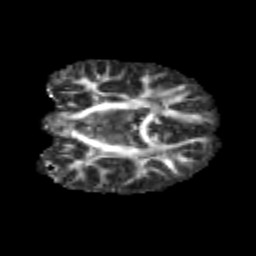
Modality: FA
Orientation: coronal
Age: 11
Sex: male
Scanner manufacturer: siemens
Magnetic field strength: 3 T
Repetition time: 3.8 s
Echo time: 0.07 s